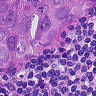
Metastatic tissue present: yes